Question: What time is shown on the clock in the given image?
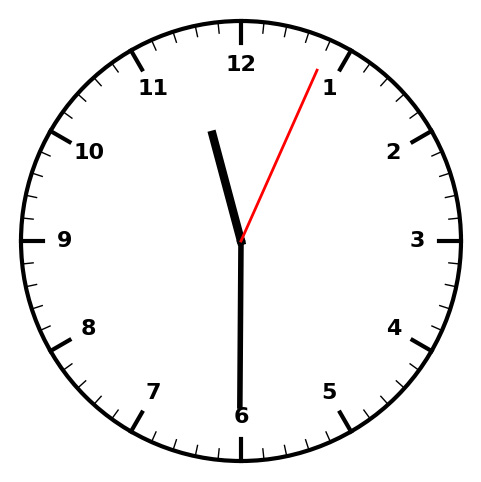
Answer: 11:30:04